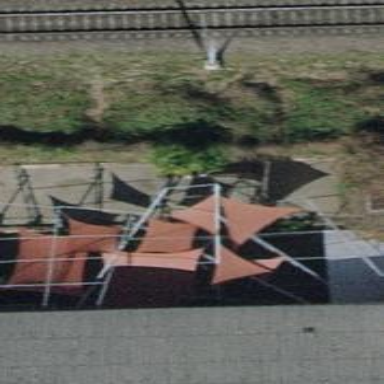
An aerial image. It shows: Outdoor seating area for leisure.